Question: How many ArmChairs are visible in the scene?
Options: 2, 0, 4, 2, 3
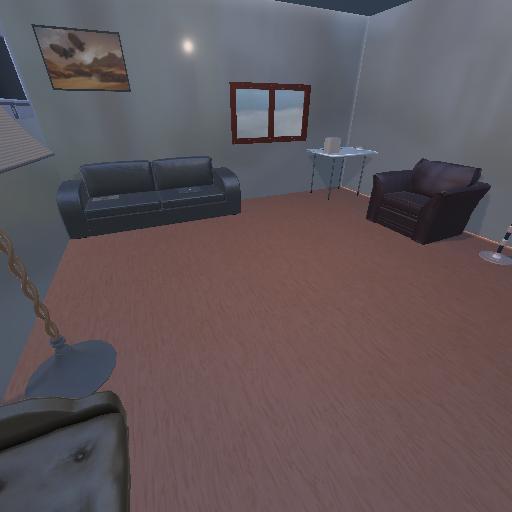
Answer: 2